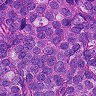
Metastatic tissue present: yes